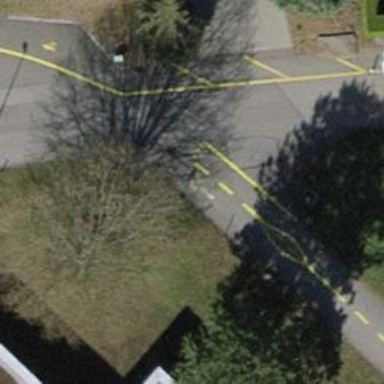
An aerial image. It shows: Bollard barrier.